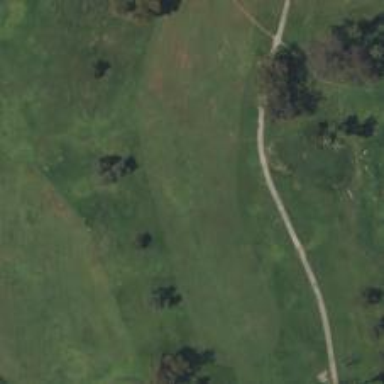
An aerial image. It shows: View of golf hole.